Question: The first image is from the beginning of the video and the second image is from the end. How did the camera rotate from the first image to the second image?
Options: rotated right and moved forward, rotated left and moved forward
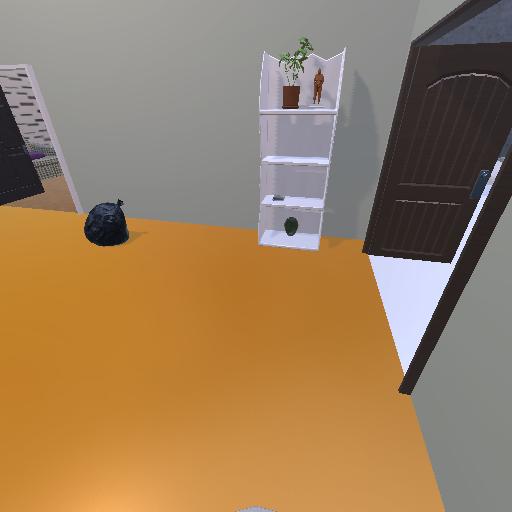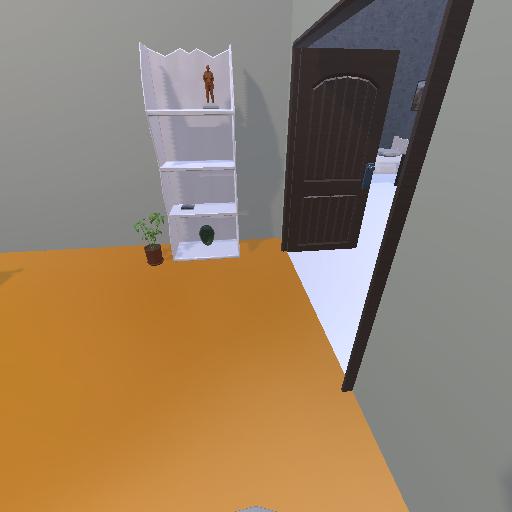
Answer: rotated right and moved forward